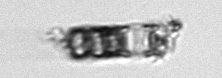
Label: Paralia_sulcata